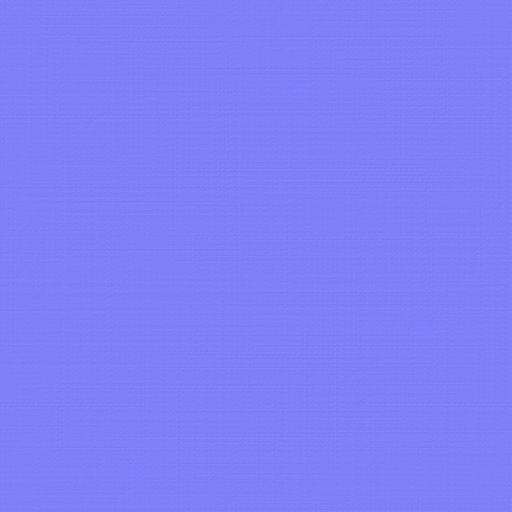
black fabric pattern tartan